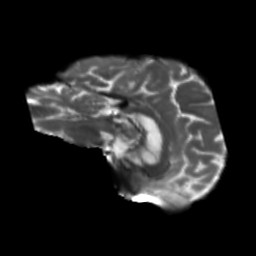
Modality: T2w
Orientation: sagittal
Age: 63
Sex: female
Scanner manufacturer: siemens
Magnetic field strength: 3 T
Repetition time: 5.47 s
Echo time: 0.0854 s